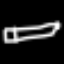
Label: pencil